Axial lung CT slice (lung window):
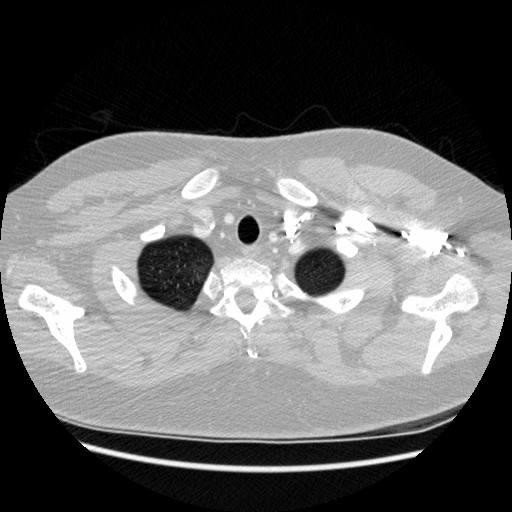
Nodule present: no